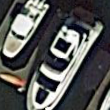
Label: Civil_yacht